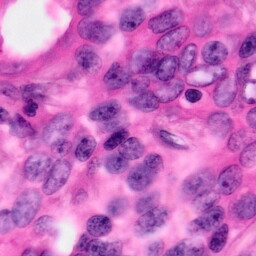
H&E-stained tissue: Pancreatic